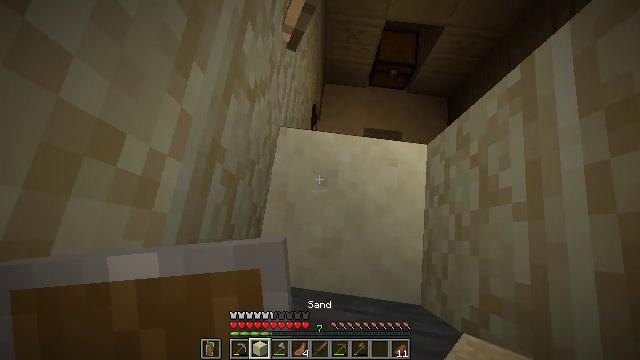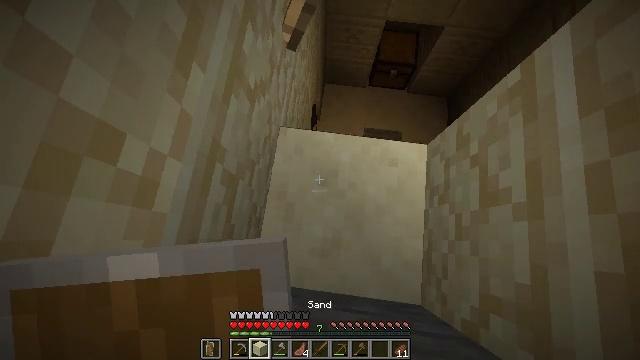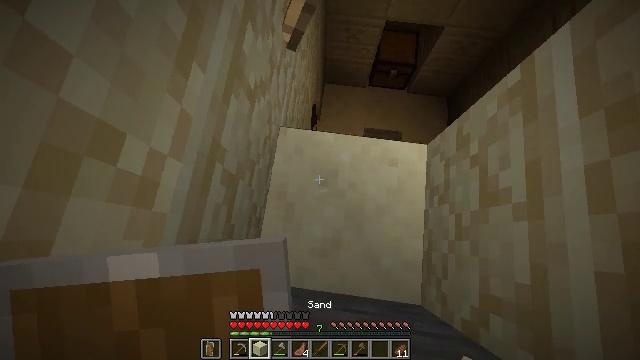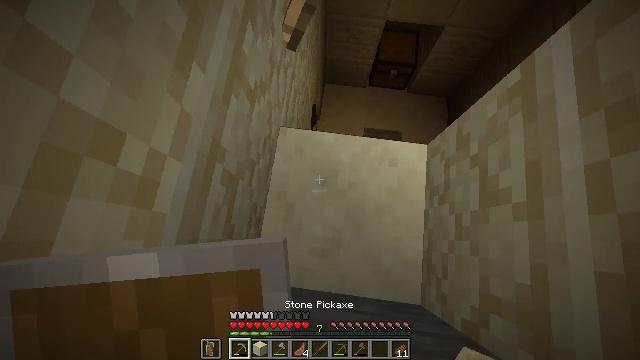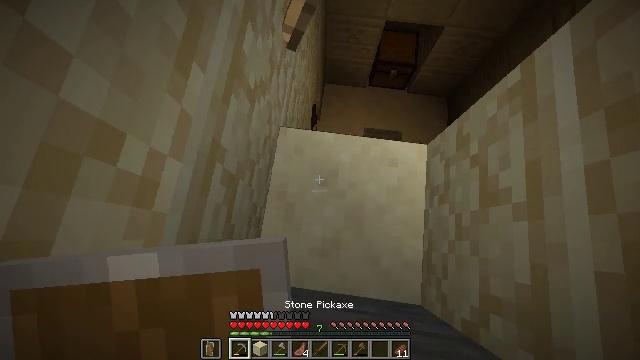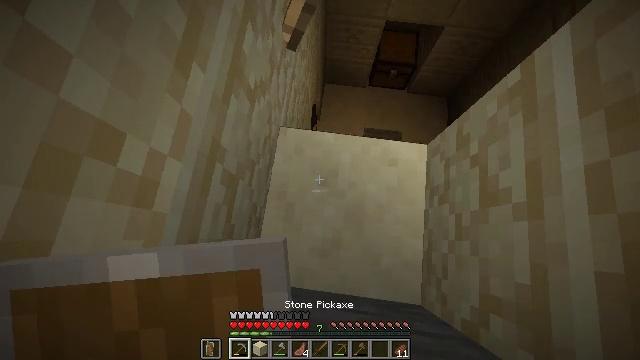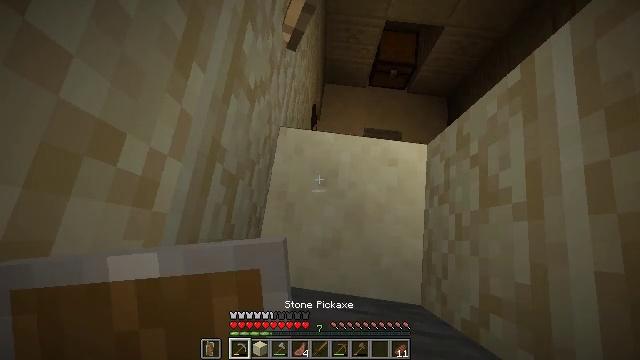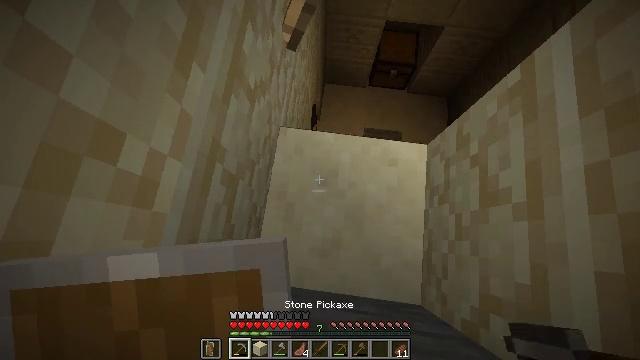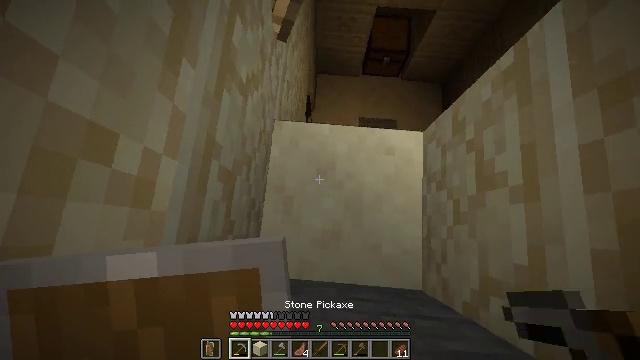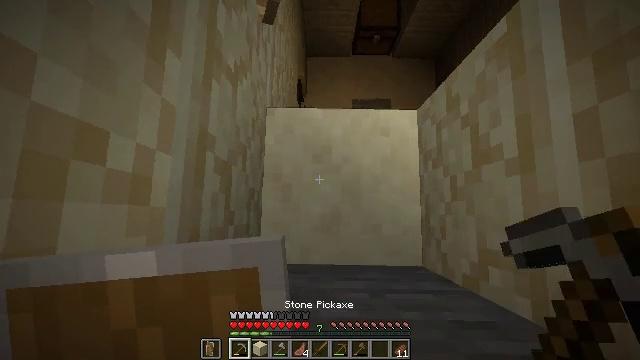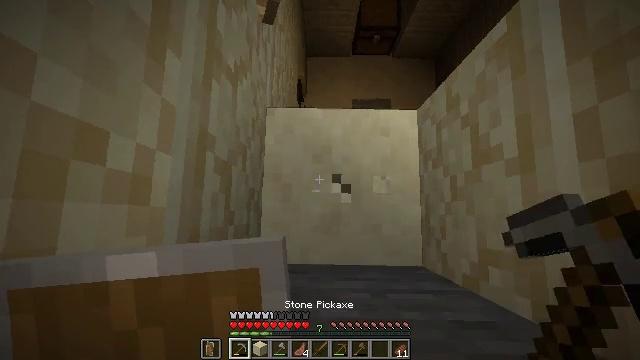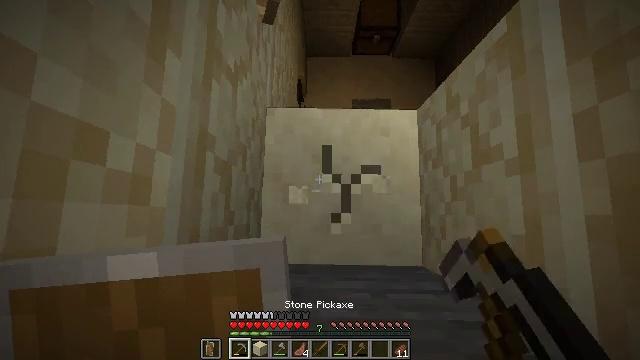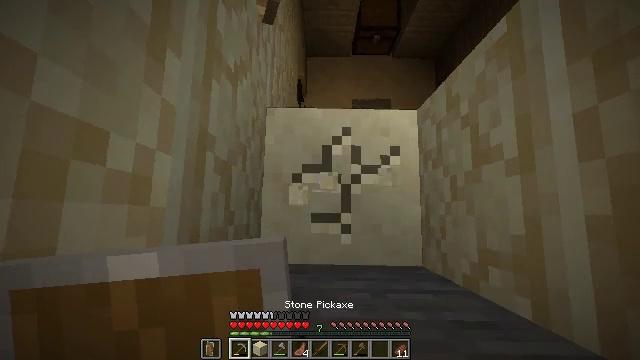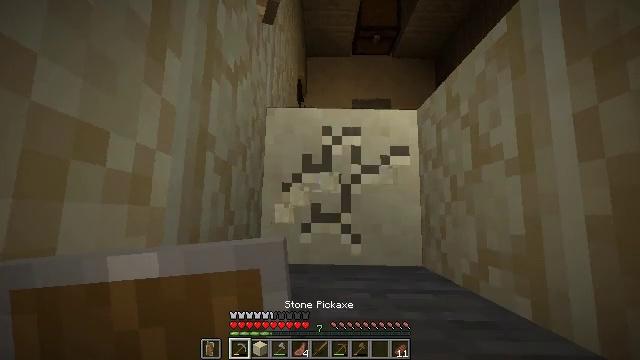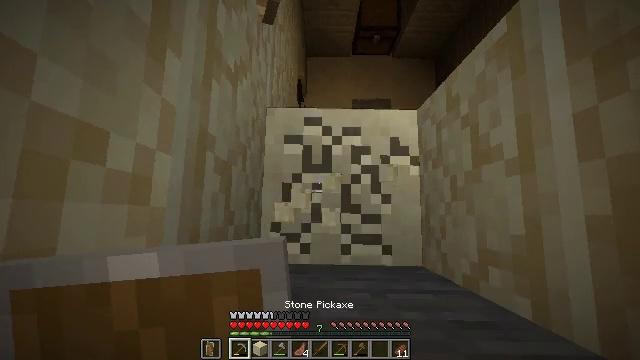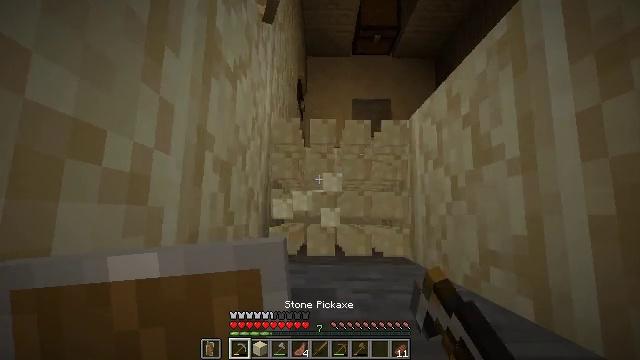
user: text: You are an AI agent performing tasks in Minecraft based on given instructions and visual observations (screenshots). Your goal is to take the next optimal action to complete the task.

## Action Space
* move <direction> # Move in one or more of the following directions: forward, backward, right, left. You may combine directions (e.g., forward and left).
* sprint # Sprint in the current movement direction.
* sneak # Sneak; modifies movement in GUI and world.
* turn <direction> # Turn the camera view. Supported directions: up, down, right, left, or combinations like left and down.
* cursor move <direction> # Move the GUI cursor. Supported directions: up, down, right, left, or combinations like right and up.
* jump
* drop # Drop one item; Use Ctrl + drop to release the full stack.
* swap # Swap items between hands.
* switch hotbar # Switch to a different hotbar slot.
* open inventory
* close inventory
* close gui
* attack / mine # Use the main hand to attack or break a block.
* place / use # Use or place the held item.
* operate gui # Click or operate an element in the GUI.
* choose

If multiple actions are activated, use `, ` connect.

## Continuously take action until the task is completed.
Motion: motion action
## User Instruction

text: Collect sandstone by mining.
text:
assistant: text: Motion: no_op
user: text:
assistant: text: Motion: no_op
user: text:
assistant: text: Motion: no_op
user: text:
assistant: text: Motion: no_op
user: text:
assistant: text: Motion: no_op
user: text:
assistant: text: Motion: no_op
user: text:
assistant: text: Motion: no_op
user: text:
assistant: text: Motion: turn right and down
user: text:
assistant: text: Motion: turn right and down
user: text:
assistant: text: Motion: attack / mine
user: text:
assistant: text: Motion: attack / mine
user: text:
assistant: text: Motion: attack / mine
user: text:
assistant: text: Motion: attack / mine
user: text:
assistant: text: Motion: attack / mine
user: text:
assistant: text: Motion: attack / mine
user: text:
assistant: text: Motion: attack / mine
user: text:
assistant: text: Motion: attack / mine
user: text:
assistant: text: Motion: attack / mine
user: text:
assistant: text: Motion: attack / mine
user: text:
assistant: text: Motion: attack / mine